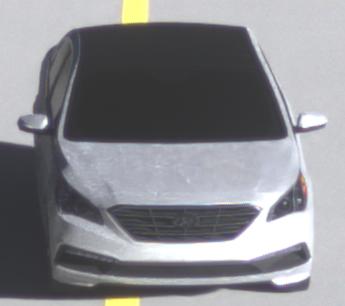
Make: Hyundai
Model: Sonata
Detailed model: Gen. 7
Model produced from: 2015
Model produced until: 2017
Doors: 4
Color: white
Road condition: dry road
Daytime: morning or afternoon
Contrast: medium contrast